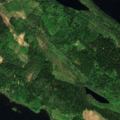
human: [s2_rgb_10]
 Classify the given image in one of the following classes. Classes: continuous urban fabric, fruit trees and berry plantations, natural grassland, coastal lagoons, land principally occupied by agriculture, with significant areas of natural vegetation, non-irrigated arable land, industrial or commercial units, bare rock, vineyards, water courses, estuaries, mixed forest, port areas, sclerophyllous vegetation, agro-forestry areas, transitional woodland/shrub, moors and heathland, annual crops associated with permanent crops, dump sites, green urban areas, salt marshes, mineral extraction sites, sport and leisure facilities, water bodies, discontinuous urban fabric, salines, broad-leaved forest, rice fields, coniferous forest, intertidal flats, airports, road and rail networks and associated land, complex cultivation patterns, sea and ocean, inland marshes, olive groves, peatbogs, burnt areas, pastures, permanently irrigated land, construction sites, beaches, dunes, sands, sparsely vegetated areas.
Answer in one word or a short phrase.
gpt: coniferous forest, mixed forest, water bodies